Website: apple
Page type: billing-address
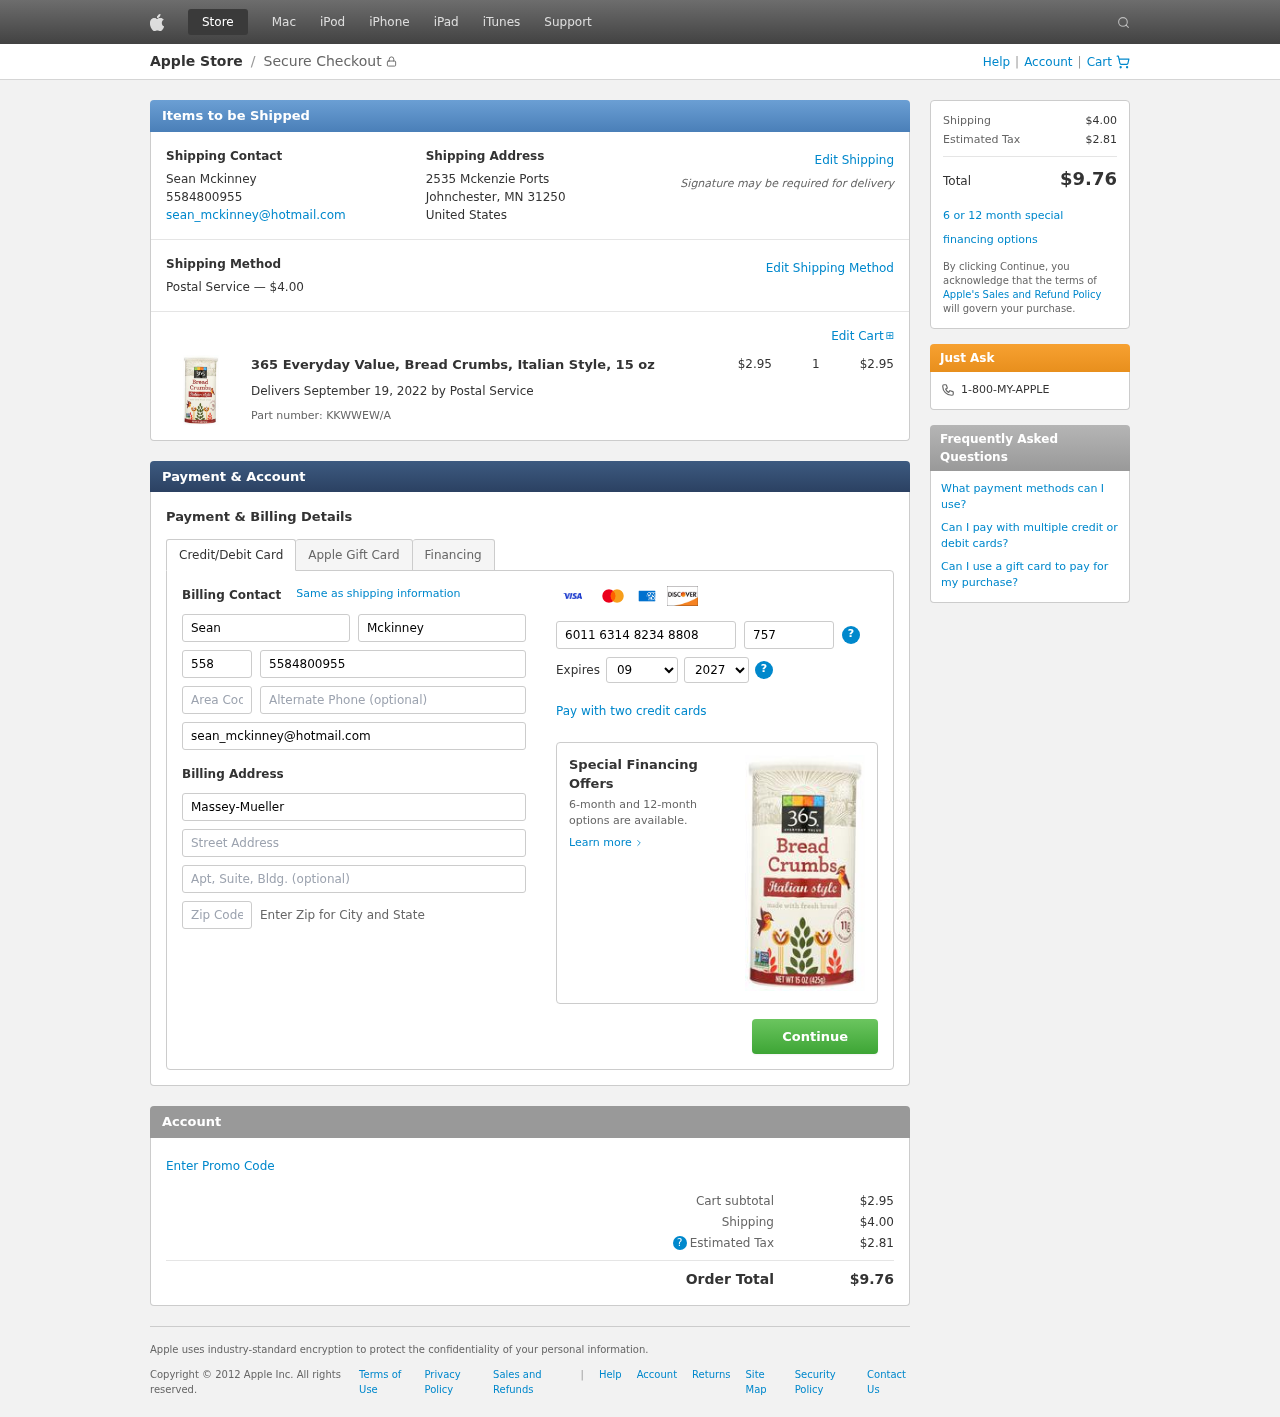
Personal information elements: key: PII_CARD_CVV
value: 757
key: PII_CARD_EXPIRY_MONTH
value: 09
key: PII_CARD_EXPIRY_YEAR
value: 27
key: PII_CARD_NUMBER
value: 6011 6314 8234 8808
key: PII_CITY_STATE_ZIP
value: Johnchester, MN 31250
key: PII_COMPANY
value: Massey-Mueller
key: PII_COUNTRY
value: United States
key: PII_EMAIL
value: sean_mckinney@hotmail.com
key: PII_FIRSTNAME
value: Sean
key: PII_FULLNAME
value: Sean Mckinney
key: PII_LASTNAME
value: Mckinney
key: PII_PHONE
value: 5584800955
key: PII_PHONE_AREA
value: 558
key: PII_STREET
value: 2535 Mckenzie Ports
Product elements: key: PRODUCT1_NAME
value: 365 Everyday Value, Bread Crumbs, Italian Style, 15 oz
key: PRODUCT1_PRICE
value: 2.95
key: PRODUCT1_QUANTITY
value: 1
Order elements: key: ORDER_SHIPPING_COST
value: $4.00
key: ORDER_SUBTOTAL
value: $2.95
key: ORDER_DELIVERY_DATE
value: September 19, 2022
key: ORDER_PART_NUMBER
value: KKWWEW/A
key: ORDER_TAX
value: $2.81
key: ORDER_TOTAL
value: $9.76